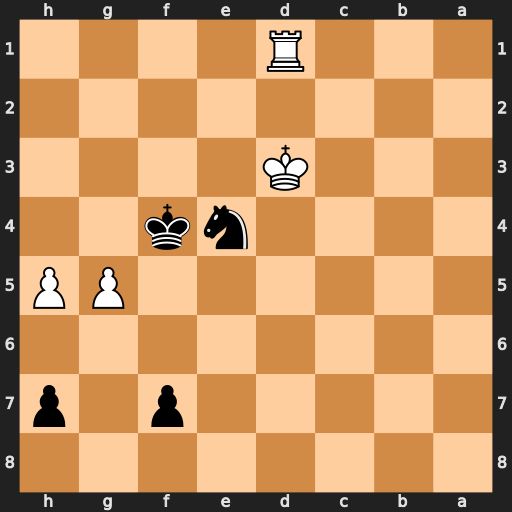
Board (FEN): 8/5p1p/8/6PP/4nk2/3K4/8/3R4
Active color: b
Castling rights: -
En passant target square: -
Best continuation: Nf2+ Kd2 Nxd1 g6 fxg6 hxg6 hxg6